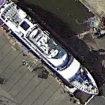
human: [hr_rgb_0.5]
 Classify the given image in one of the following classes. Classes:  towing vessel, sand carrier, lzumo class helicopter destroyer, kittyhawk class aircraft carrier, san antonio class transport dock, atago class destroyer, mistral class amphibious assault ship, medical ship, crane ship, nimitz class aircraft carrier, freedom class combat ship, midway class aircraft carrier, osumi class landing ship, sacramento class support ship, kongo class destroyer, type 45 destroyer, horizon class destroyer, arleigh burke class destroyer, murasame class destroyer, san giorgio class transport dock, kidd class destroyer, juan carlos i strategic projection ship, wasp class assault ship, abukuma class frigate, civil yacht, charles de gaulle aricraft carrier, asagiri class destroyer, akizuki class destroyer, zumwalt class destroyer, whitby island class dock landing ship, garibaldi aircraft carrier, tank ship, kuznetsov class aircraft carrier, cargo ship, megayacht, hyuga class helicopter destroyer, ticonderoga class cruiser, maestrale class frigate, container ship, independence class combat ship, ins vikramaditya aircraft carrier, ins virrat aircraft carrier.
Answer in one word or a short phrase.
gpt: Megayacht